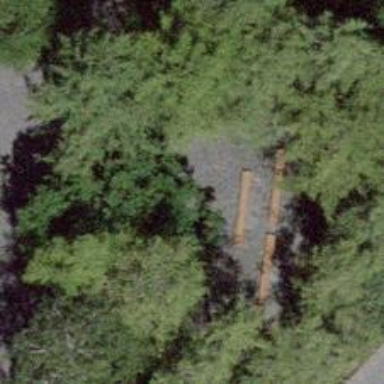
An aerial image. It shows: Paved steps on the road.